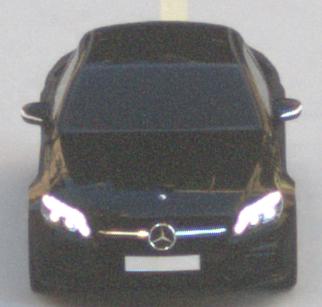
Make: Mercedes-Benz
Model: C 43 AMG
Detailed model: C-Class (205) AMG Limousine
Model produced from: 2016/10
Model produced until: 2018/04
Doors: 4
Color: black
Road condition: dry road
Daytime: morning or afternoon
Contrast: low contrast